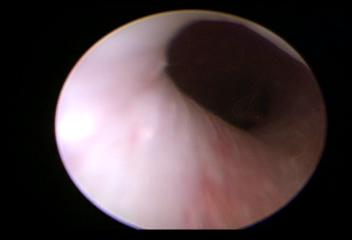
Modality: WLC
Class: Normal mucosa
Bladder cancer association: No